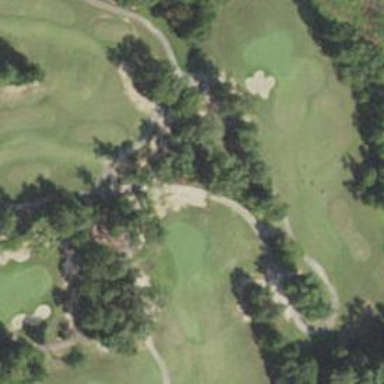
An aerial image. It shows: Golf cartpath that is also road path.